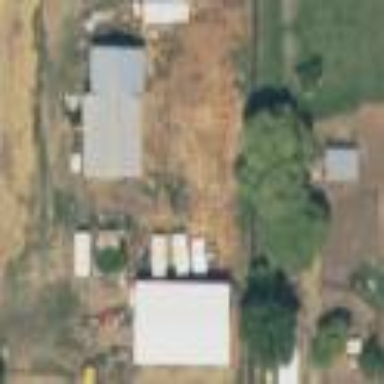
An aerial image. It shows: Farmyard area.